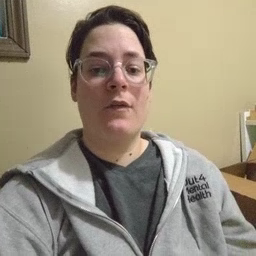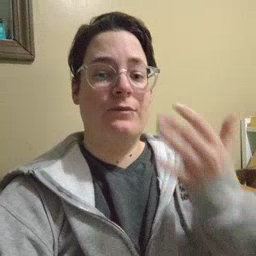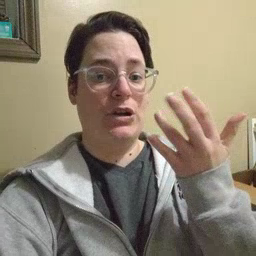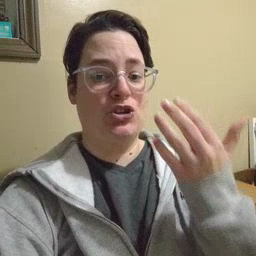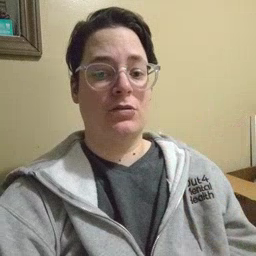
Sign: finger